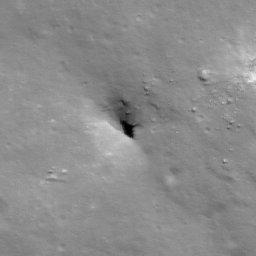
Pit: Stevinus 3
Host crater: Stevinus
Host type: impact_melt
Lunar coordinates: latitude -32.859, longitude 54.08